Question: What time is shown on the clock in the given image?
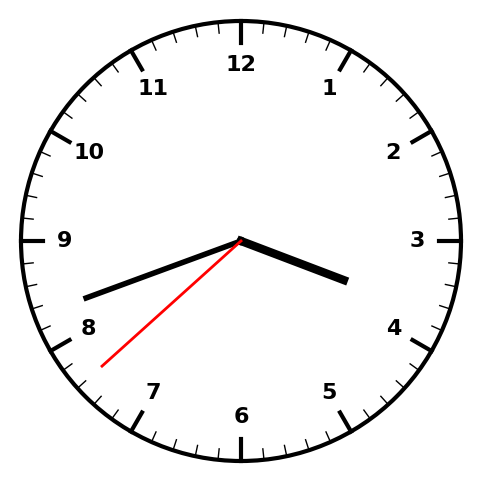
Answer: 03:41:38